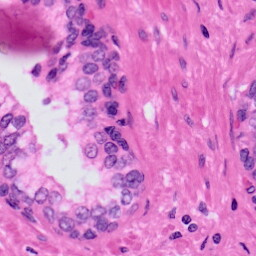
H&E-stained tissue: Prostate